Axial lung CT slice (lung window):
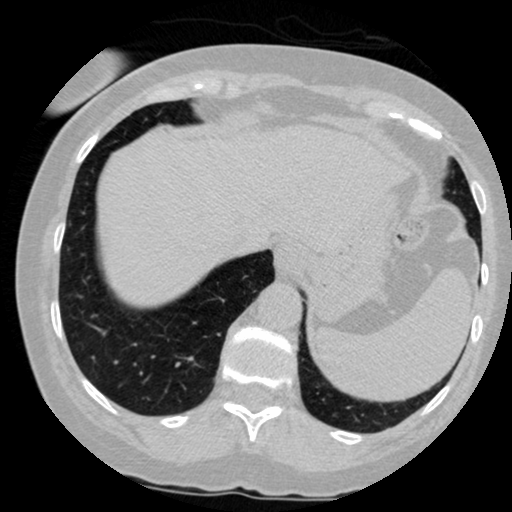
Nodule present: no